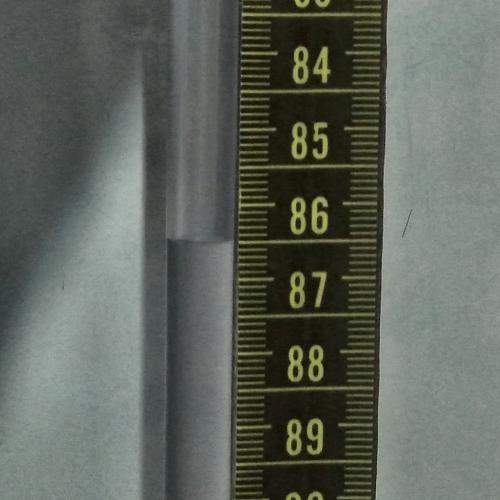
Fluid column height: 86.5 cm